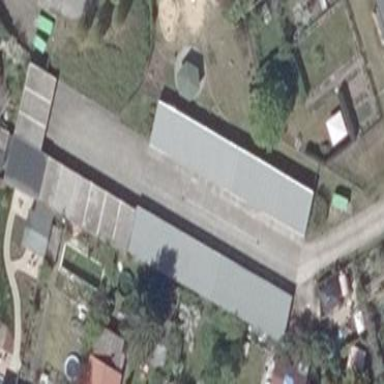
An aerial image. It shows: Group of garages.